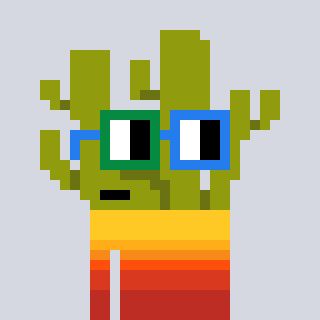
a pixel art character with square green and blue glasses, a cactus-shaped head and a foggrey-colored body on a cool background